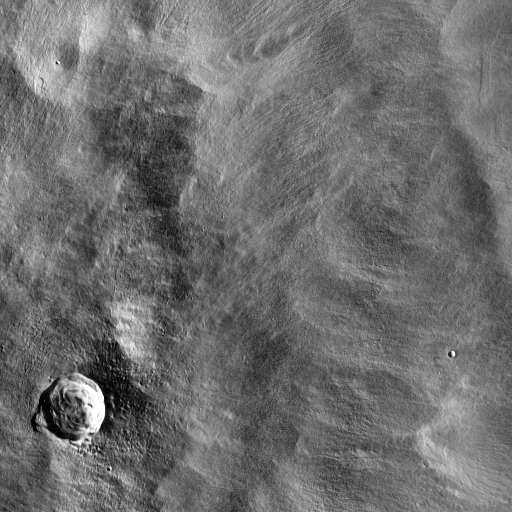
Crater classes present: Background, Other